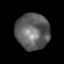
Tissue: prostate
Cell type: T cells
Senescence score: 0.3404
Nuclear area (px): 1191
Mean DAPI intensity: 96.343